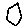
Label: hexagon